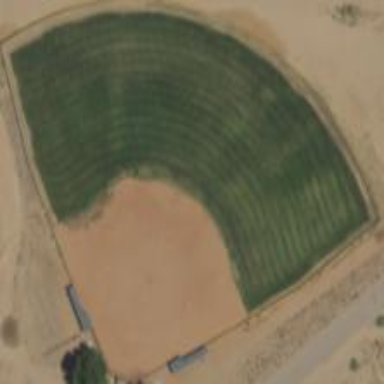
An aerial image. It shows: Baseball pitch for leisure and sports activities.